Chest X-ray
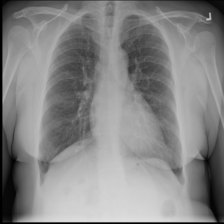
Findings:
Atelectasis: negative
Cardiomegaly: negative
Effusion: negative
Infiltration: negative
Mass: negative
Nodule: negative
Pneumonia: negative
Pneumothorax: negative
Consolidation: negative
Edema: negative
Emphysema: negative
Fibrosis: negative
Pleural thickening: negative
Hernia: negative